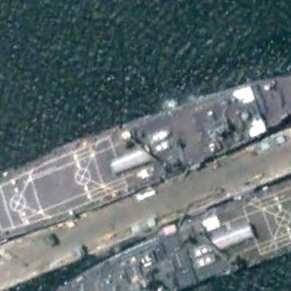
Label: combat